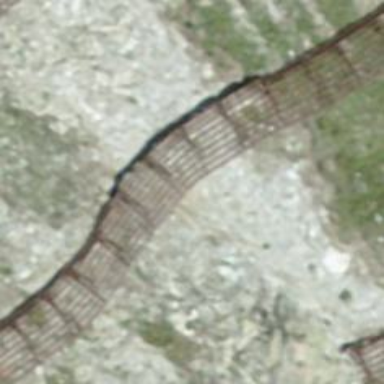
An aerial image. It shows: Snow fence that is man-made.